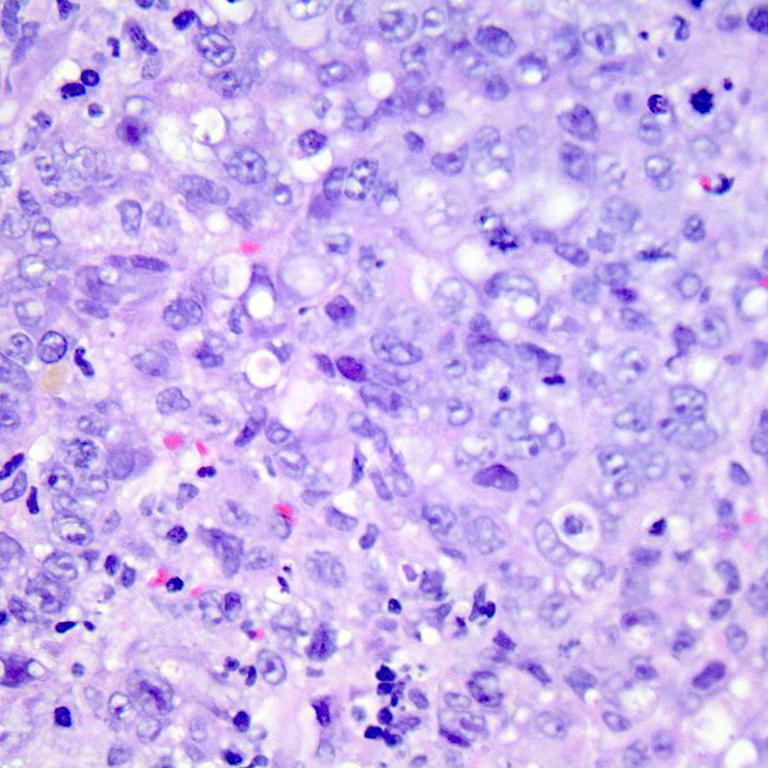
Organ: colon
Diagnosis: adenocarcinomas